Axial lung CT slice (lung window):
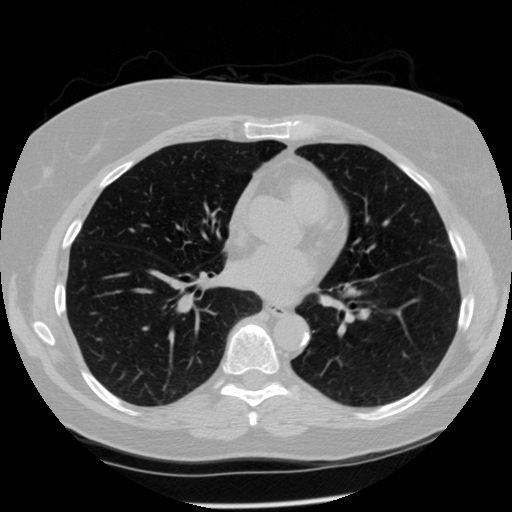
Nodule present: no